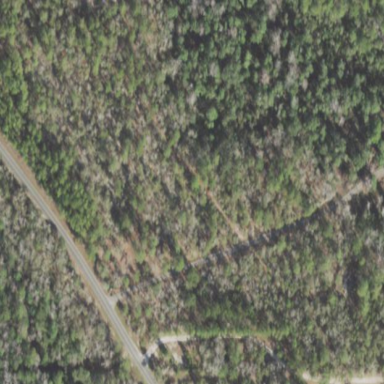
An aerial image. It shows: Mixed leaf woodland.